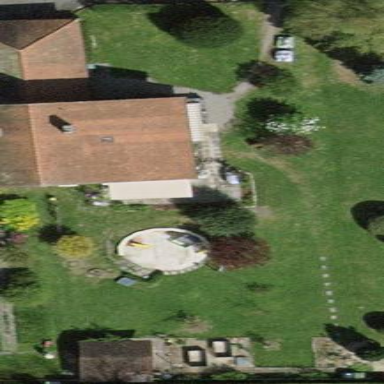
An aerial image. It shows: Garden surrounded by fence.